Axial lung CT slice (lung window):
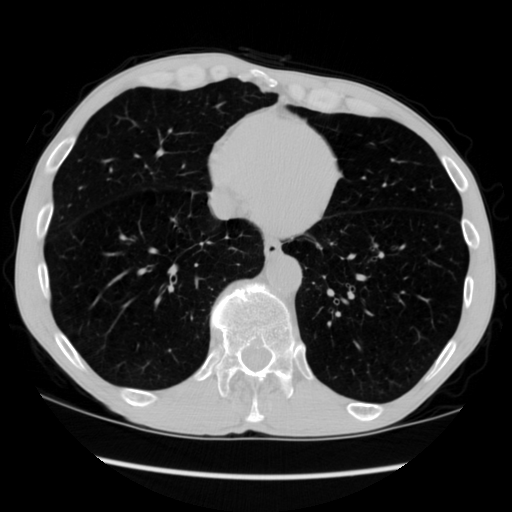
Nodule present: no